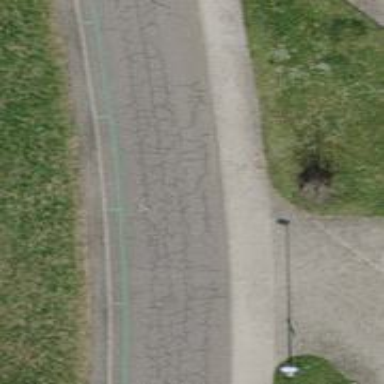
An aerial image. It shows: Pedestrian road.